Question: I am using wkhtml to pdf plugin. I want my all output in single page. when my content increased page shifted to another page and content get cut on starting of new page. i am tired with doing this. thanks in advance :)
am using setting of a4 page size and orientation in landscape.
[]
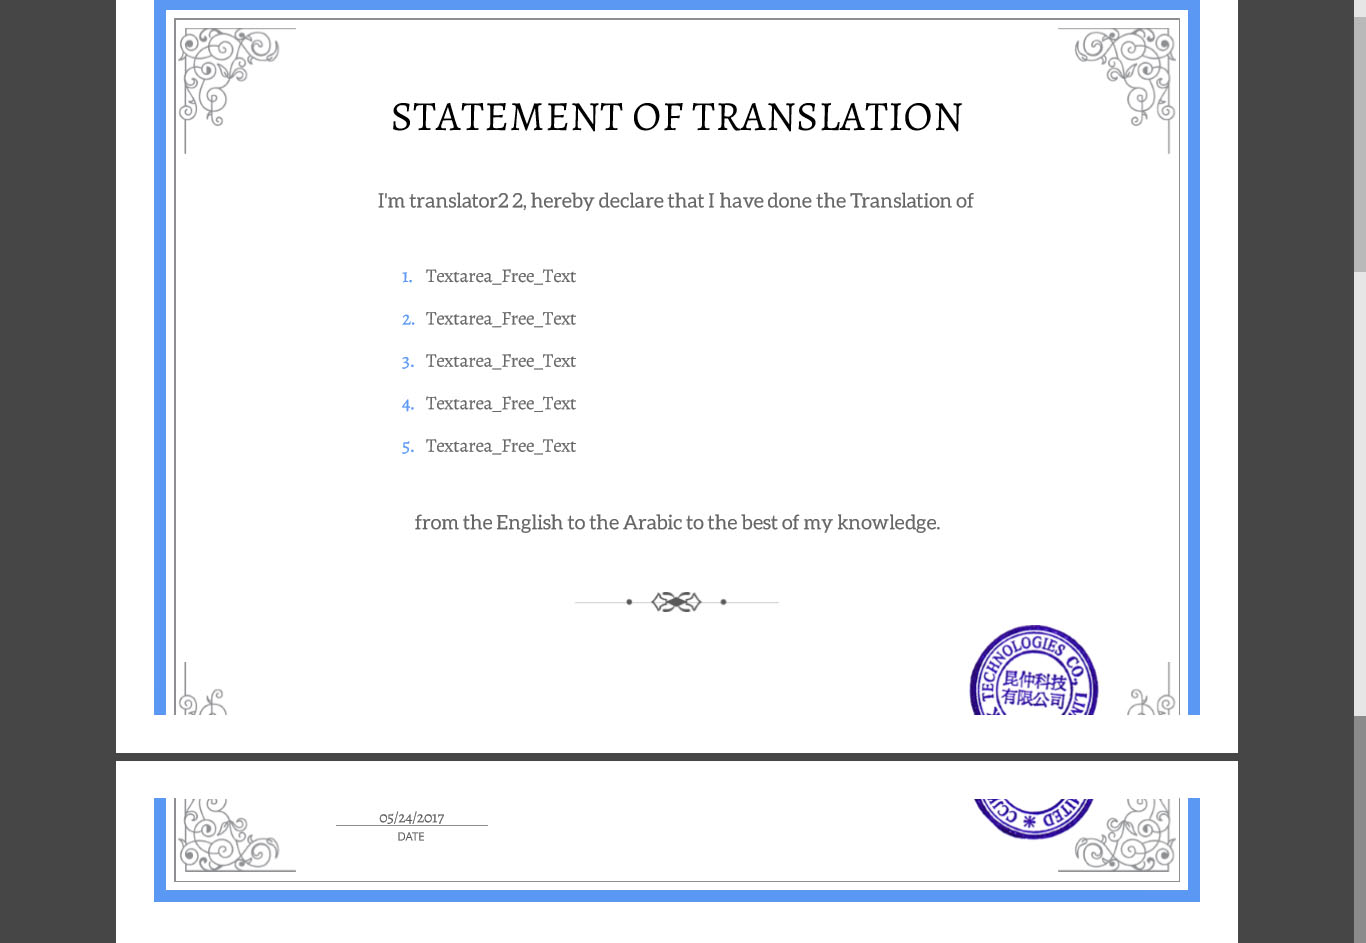
Answer: Where would you then expect the content to go?
Unless you have magic stretchy paper, an A4 sheet always going to be an A4 sheet, with limited space for content.
Therefore setting the maximum height of your Border and background to an A4 dimension is the only sensible option. You would also need to limit the size of the content within the border,
If you expect the content to stetch beyond 2 pages, you could set the Border/Background image to fixed, which would then mean the image is repeated on all pages theres an answer for that here: <URL>